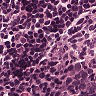
Metastatic tissue present: no